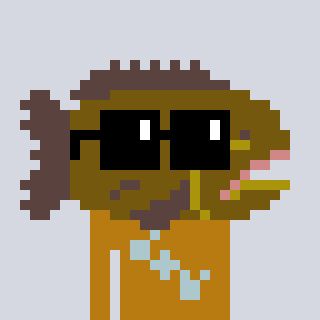
a pixel art character with square black sunglasses, a grouper-shaped head and a gold-colored body on a cool background